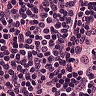
Metastatic tissue present: no